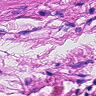
Metastatic tissue present: no